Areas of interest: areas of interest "China Post (Lugou Post Office Branch)"
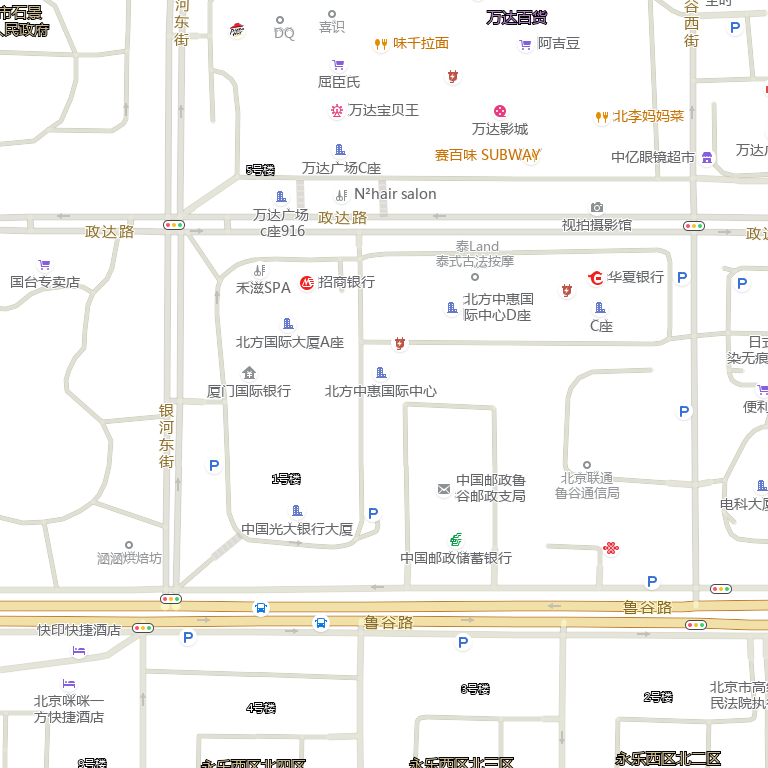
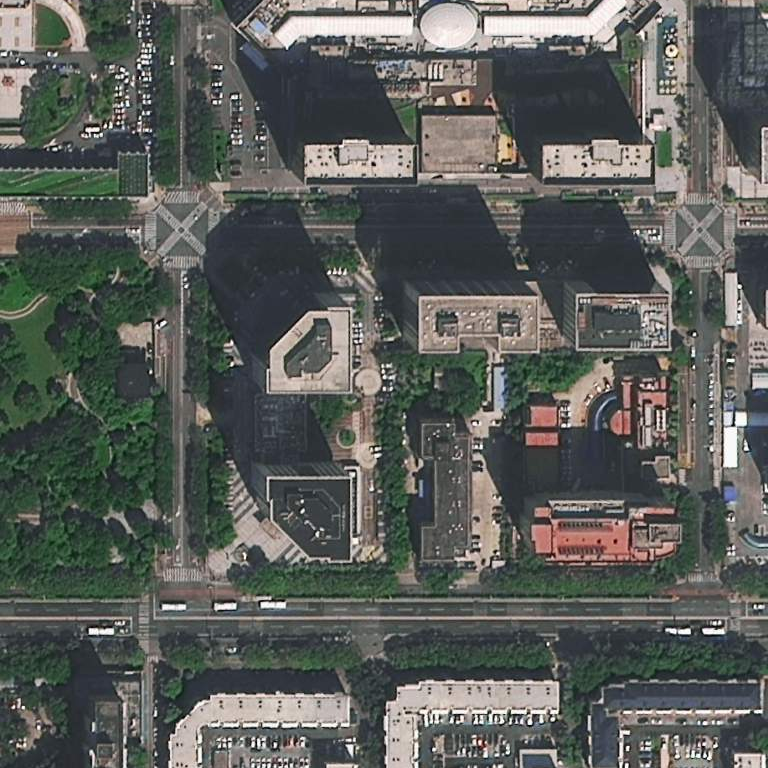